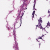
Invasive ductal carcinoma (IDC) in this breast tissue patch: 0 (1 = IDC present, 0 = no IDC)